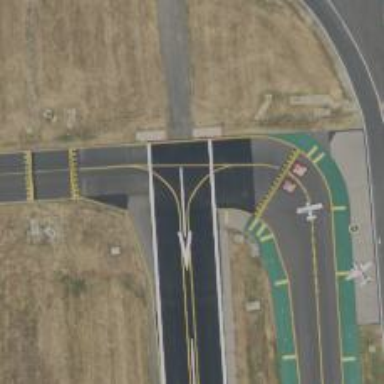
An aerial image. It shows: Image of taxiway at airport.